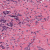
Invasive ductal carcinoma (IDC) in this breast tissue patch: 1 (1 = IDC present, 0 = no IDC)